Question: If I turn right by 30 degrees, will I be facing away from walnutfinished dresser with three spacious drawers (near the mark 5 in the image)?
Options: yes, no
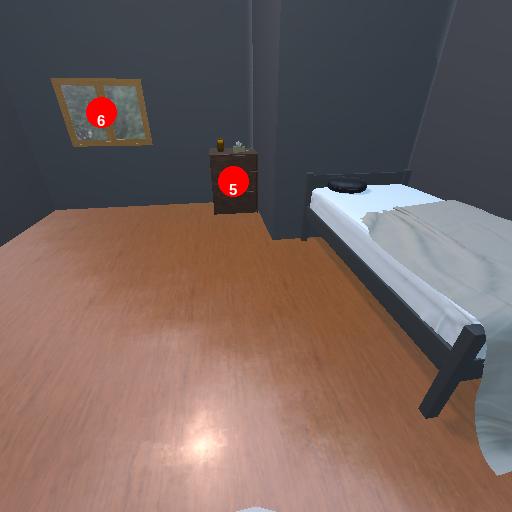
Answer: yes